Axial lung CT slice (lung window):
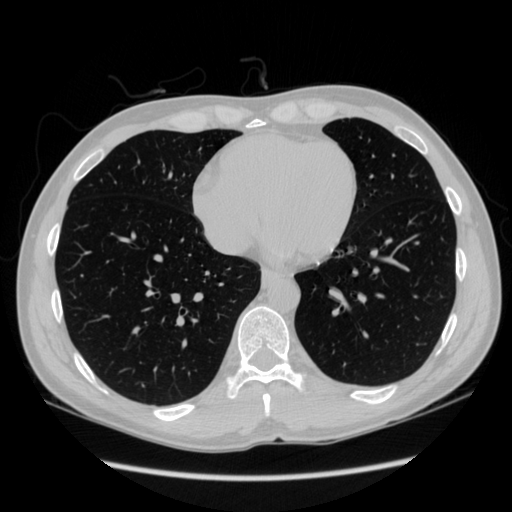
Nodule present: no